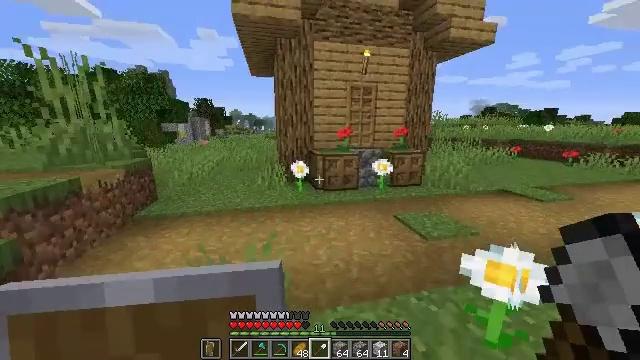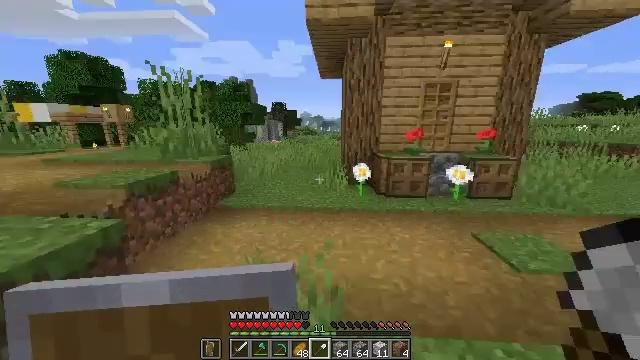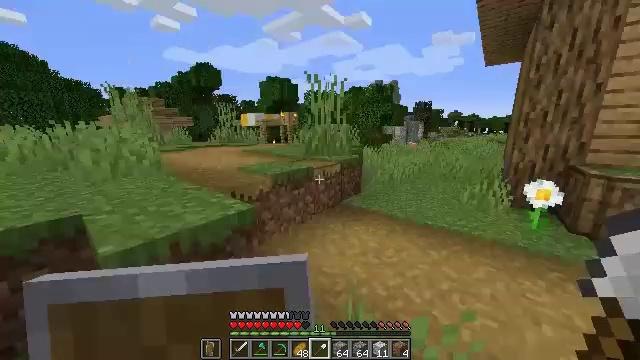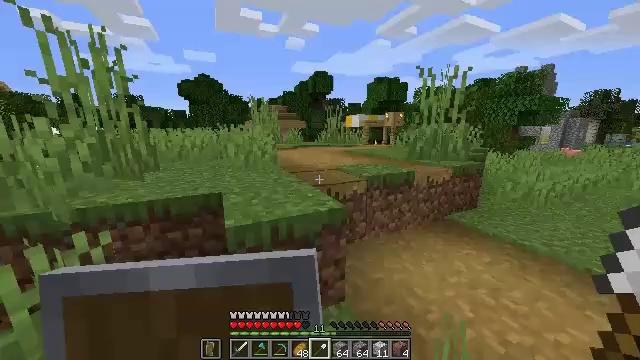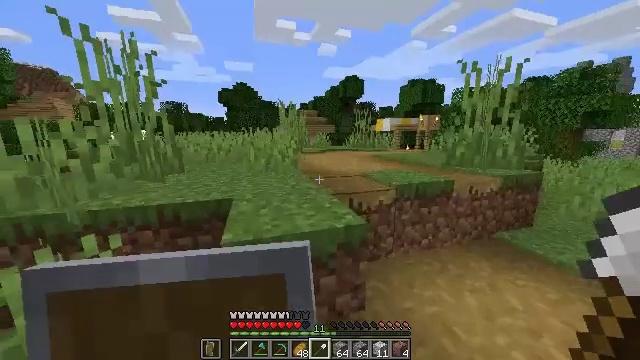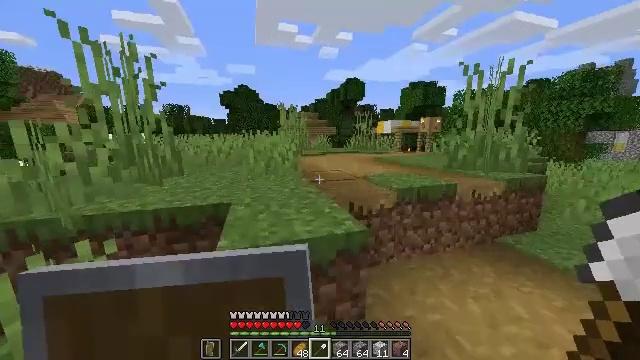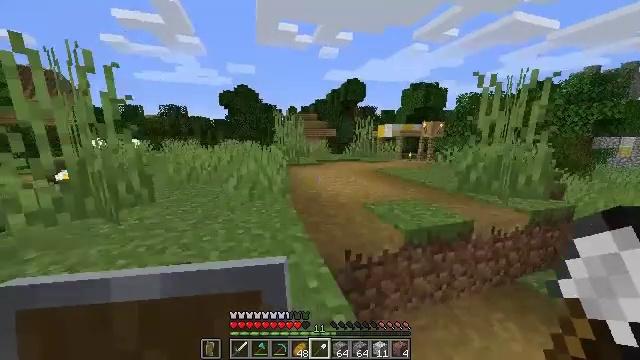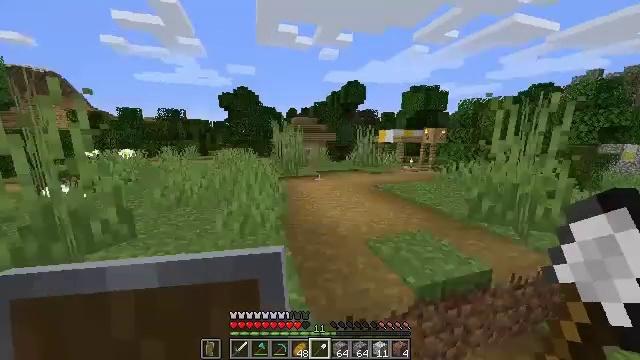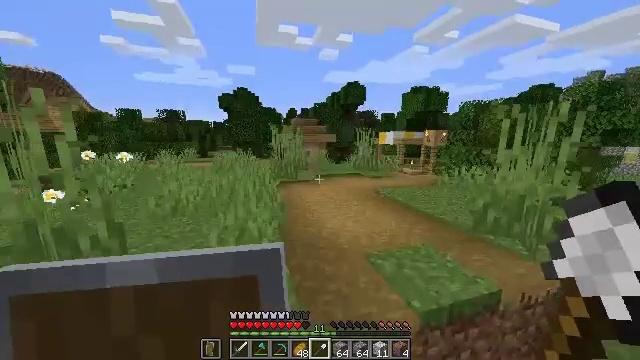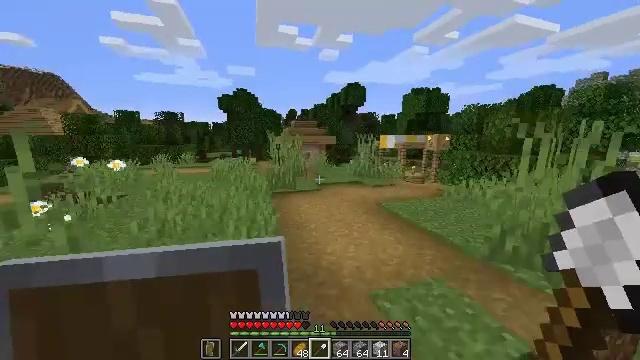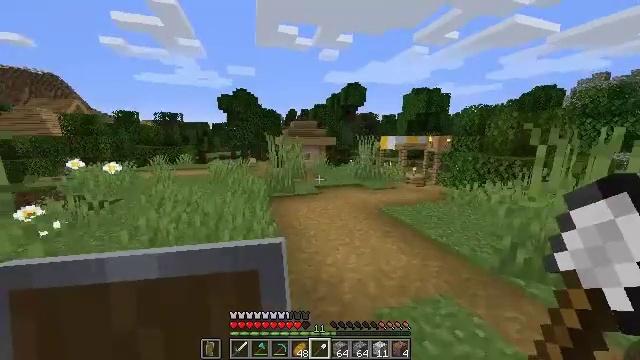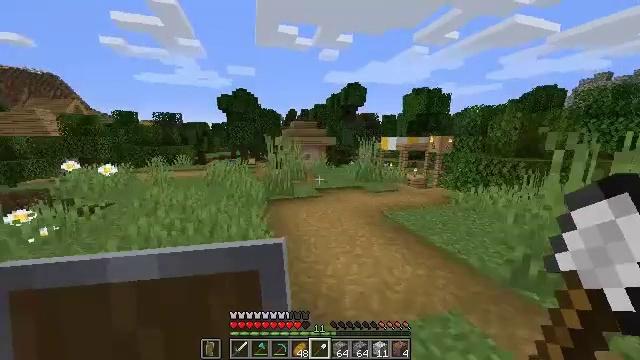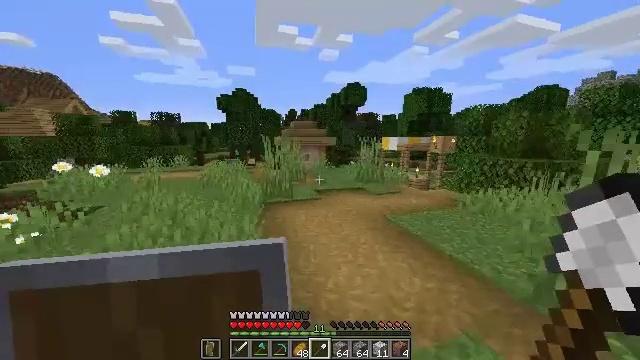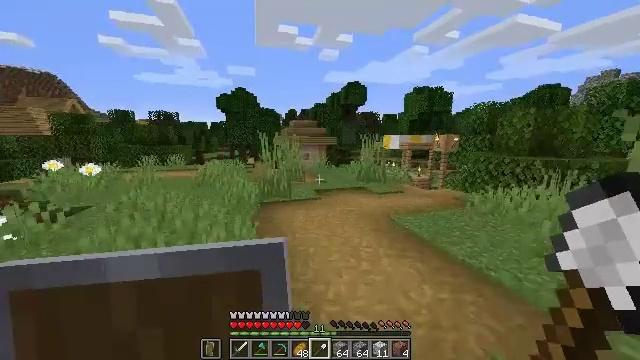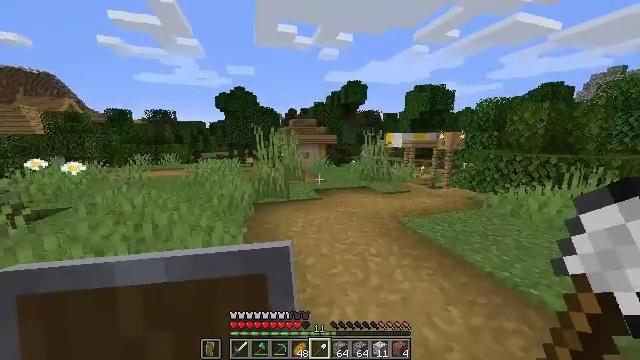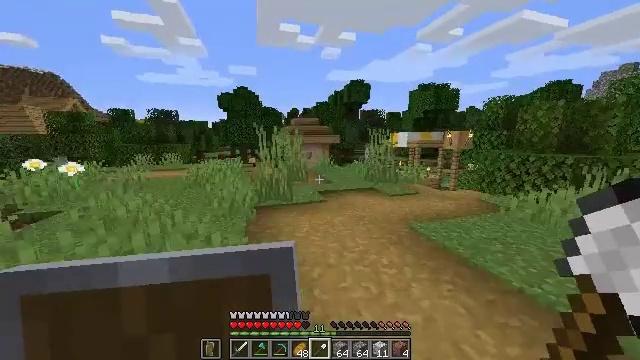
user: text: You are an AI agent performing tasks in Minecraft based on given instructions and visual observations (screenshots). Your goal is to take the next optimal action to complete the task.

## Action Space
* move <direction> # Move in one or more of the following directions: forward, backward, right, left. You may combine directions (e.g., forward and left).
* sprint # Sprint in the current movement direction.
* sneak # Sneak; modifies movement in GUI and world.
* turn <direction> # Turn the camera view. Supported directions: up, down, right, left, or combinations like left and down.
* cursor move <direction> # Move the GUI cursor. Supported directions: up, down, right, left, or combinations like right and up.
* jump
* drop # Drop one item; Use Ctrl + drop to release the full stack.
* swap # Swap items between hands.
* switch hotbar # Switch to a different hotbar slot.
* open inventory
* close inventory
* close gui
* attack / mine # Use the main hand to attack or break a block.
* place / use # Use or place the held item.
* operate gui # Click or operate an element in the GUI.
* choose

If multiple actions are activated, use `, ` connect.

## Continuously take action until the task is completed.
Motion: motion action
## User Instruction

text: Left click on the blast furnace to break it.
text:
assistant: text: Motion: move forward, turn left
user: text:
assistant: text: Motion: move forward, turn left
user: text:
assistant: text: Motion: move forward, turn left
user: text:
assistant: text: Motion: move forward, turn left and up
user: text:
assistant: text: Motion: move forward
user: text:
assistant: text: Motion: move forward, jump
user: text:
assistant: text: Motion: move forward, jump
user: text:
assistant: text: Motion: move forward, jump
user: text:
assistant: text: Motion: move forward, jump
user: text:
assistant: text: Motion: move forward, jump
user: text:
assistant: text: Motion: move forward
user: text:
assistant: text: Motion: move forward
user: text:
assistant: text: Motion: move forward
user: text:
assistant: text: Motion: move forward
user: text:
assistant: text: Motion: move forward and move left
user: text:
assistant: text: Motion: move forward and move left, turn left and down
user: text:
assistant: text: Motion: move forward and move left, turn left and down
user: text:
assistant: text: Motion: move forward and move left, turn left
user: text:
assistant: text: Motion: move forward and move left, turn left and up
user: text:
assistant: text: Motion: move forward and move left, turn right and up, jump
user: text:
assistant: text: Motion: move forward, turn right and up, jump
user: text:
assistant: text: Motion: move forward, turn right and up, jump
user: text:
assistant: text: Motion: move forward, jump
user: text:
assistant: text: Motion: move forward, jump
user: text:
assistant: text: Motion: move forward, jump
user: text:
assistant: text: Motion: move forward, jump
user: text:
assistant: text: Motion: move forward, jump
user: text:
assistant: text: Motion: move forward, turn left and down, jump
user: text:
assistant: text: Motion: move forward, turn left and down, jump
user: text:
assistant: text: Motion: move forward, turn left and down, jump